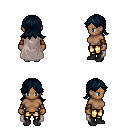
a pixel art fantasy rpg character, female body template, human, dark skin, gray cape, gold greaves, raven loose hair, cloth bracers, black shoes, four views (front, back, left, right), 2x2 character sprite sheet, small pixel art, hard edges, no anti-aliasing